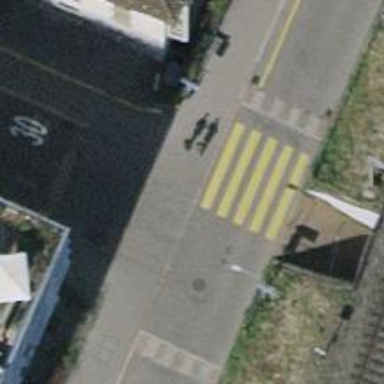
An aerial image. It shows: Unmarked crossing with traffic calming table on the road.